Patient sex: F
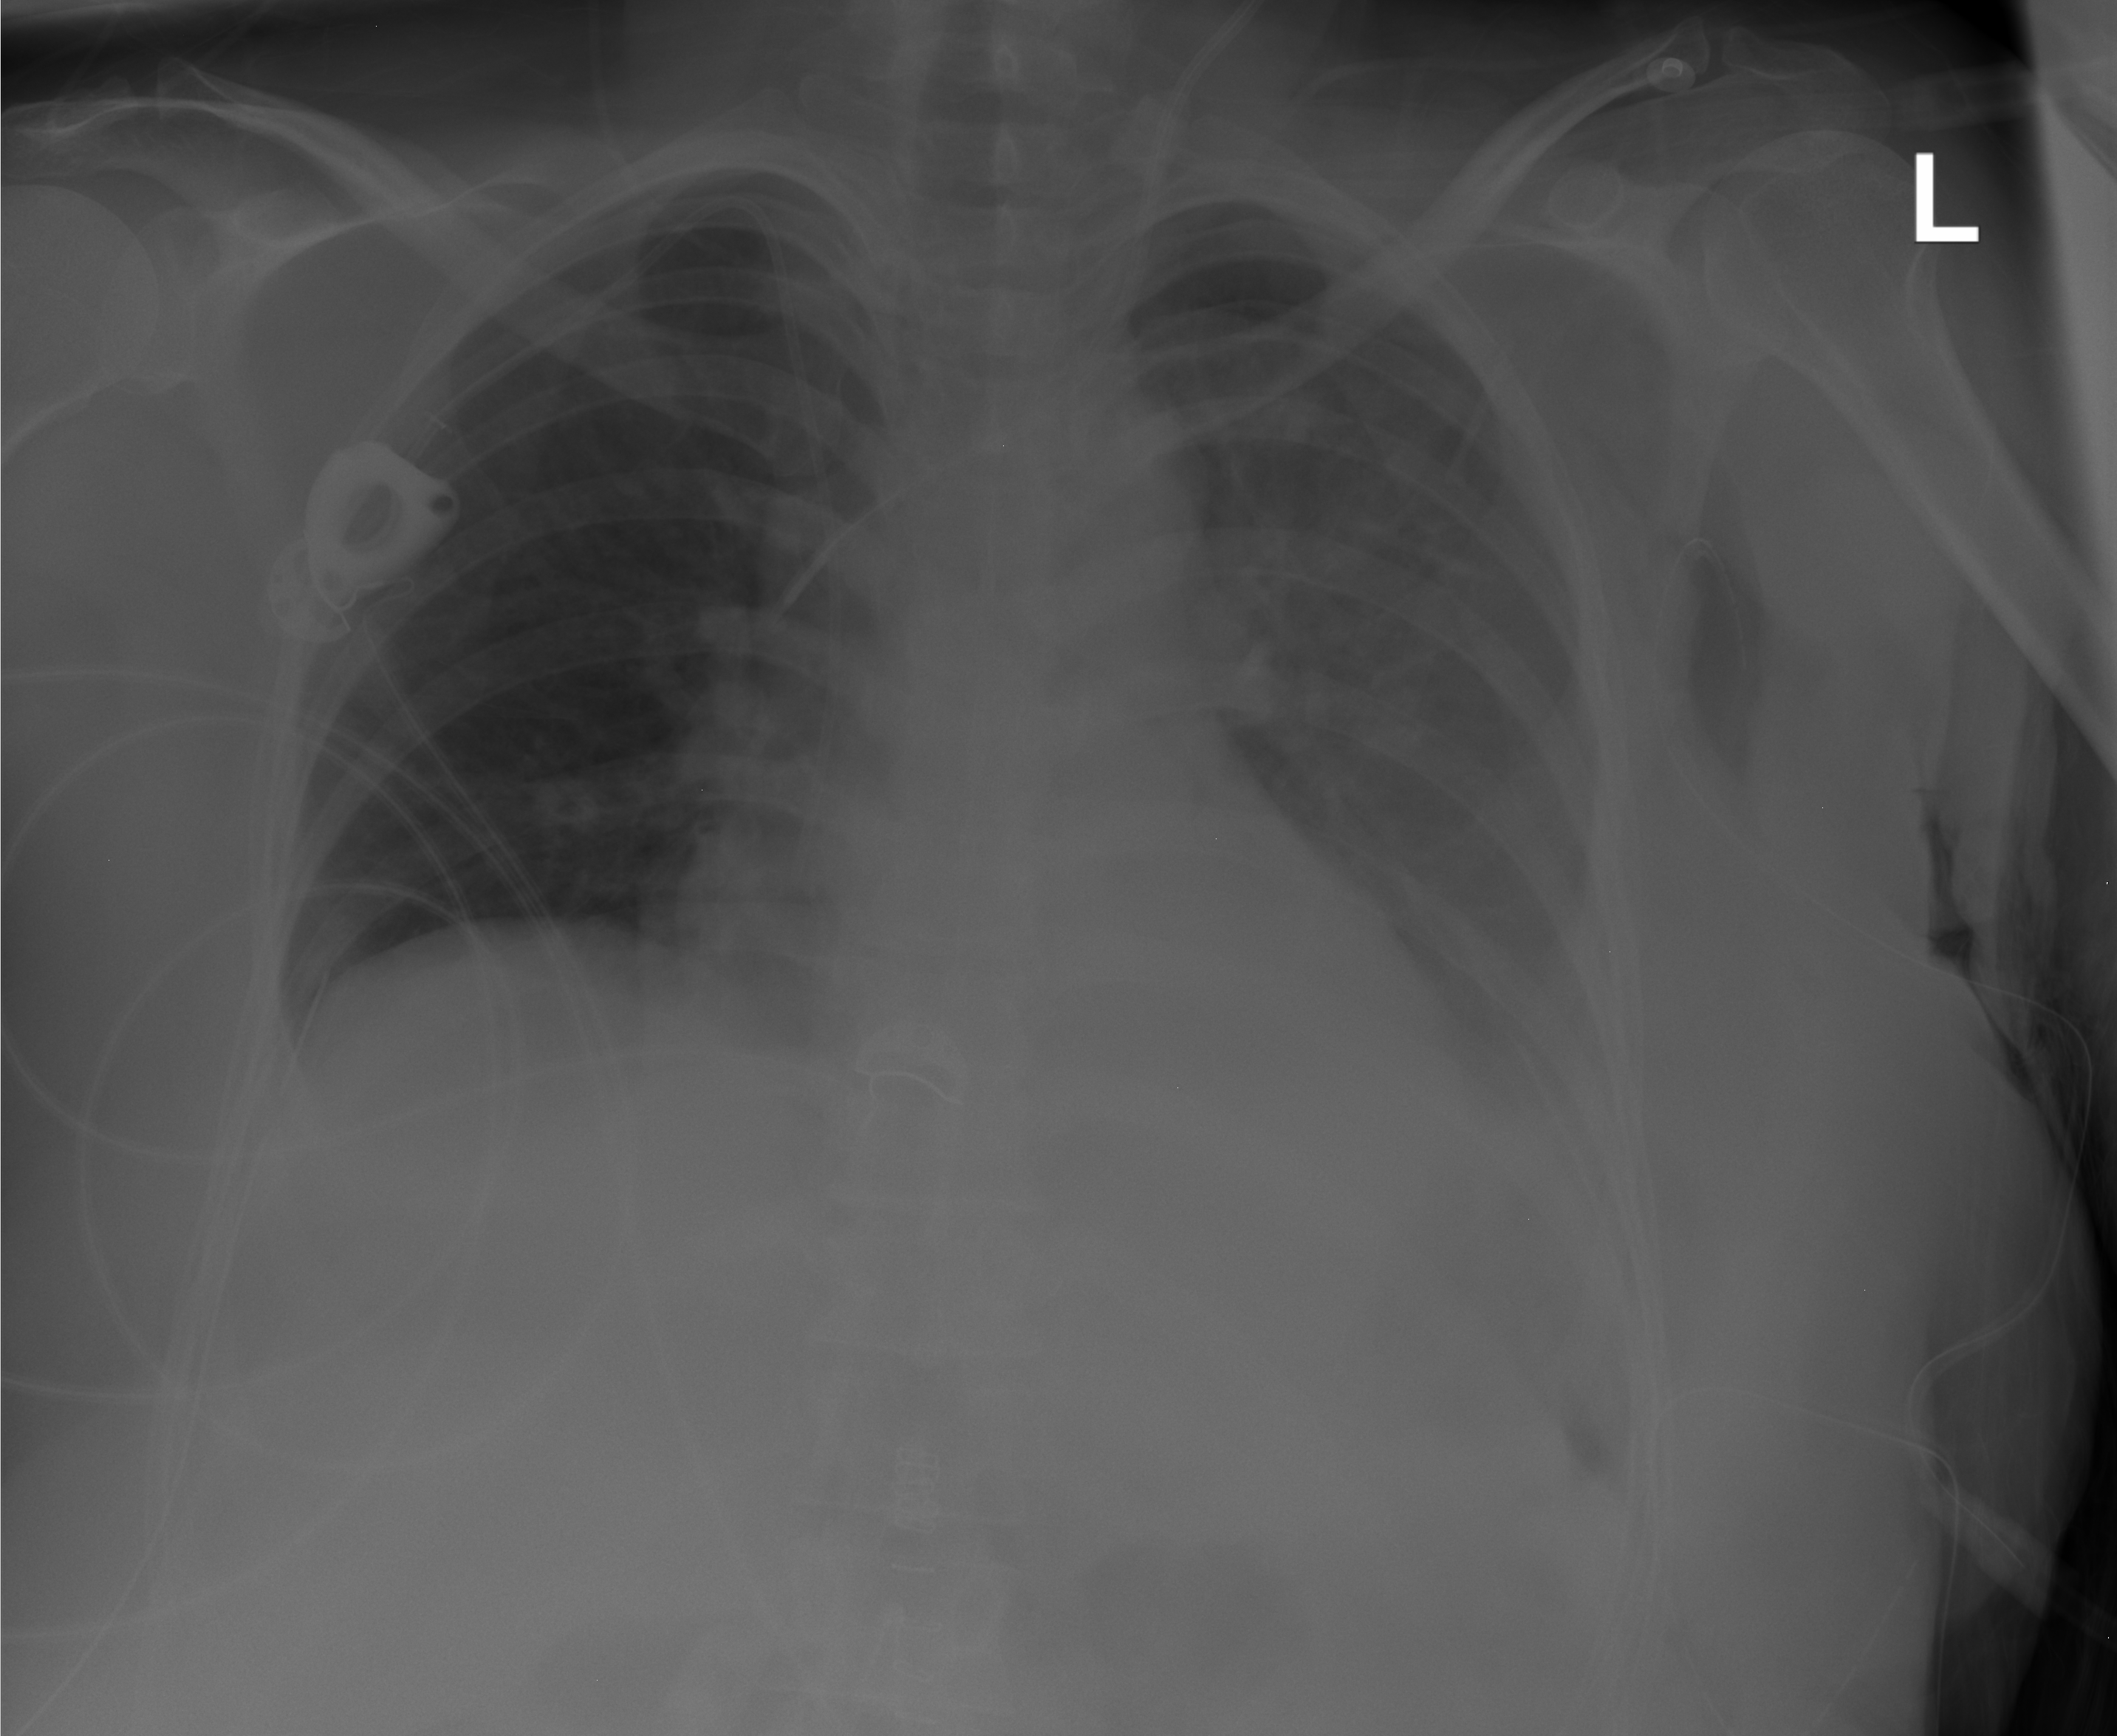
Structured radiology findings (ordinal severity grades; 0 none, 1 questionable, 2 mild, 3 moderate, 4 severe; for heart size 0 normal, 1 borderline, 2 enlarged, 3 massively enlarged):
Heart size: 0
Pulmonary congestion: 0
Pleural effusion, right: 0
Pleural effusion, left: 3
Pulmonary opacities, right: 0
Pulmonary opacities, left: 0
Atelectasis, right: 0
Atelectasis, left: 2